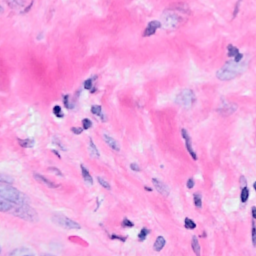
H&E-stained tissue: Breast